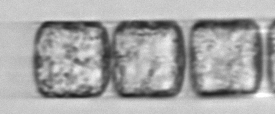
Label: Lauderia_annulata